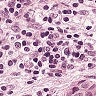
Metastatic tissue present: yes